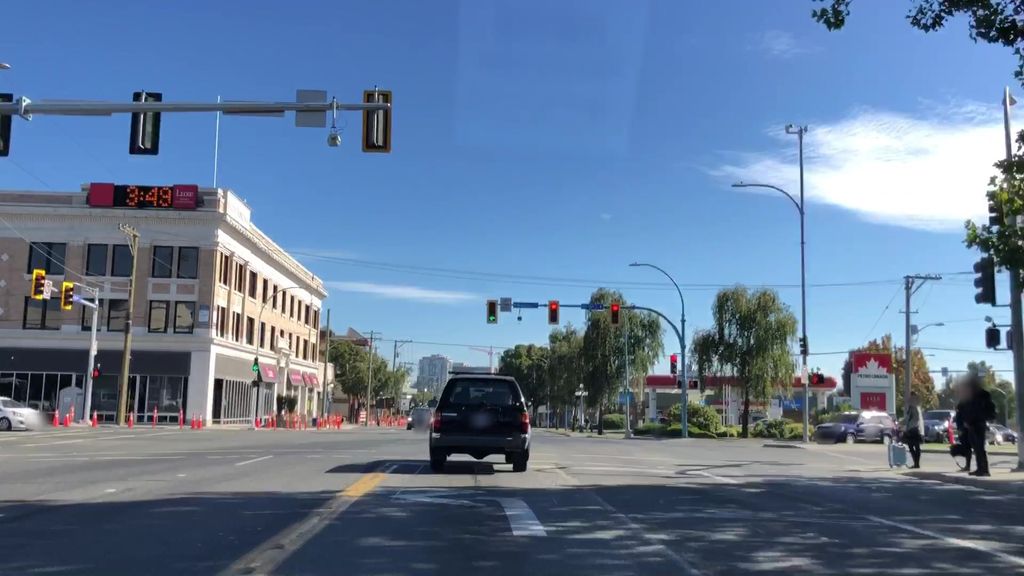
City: victoria